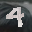
Label: 4